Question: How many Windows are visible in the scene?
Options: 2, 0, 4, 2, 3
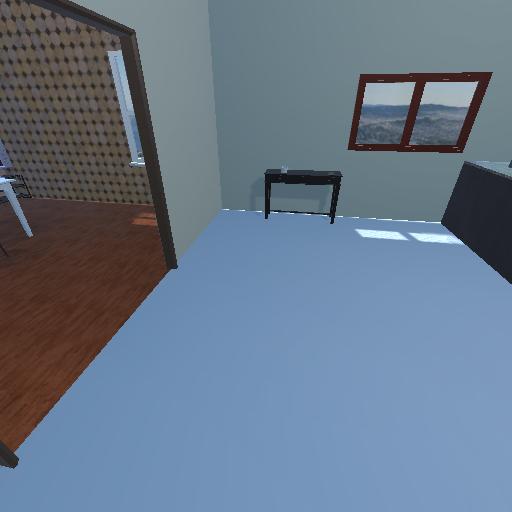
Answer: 2